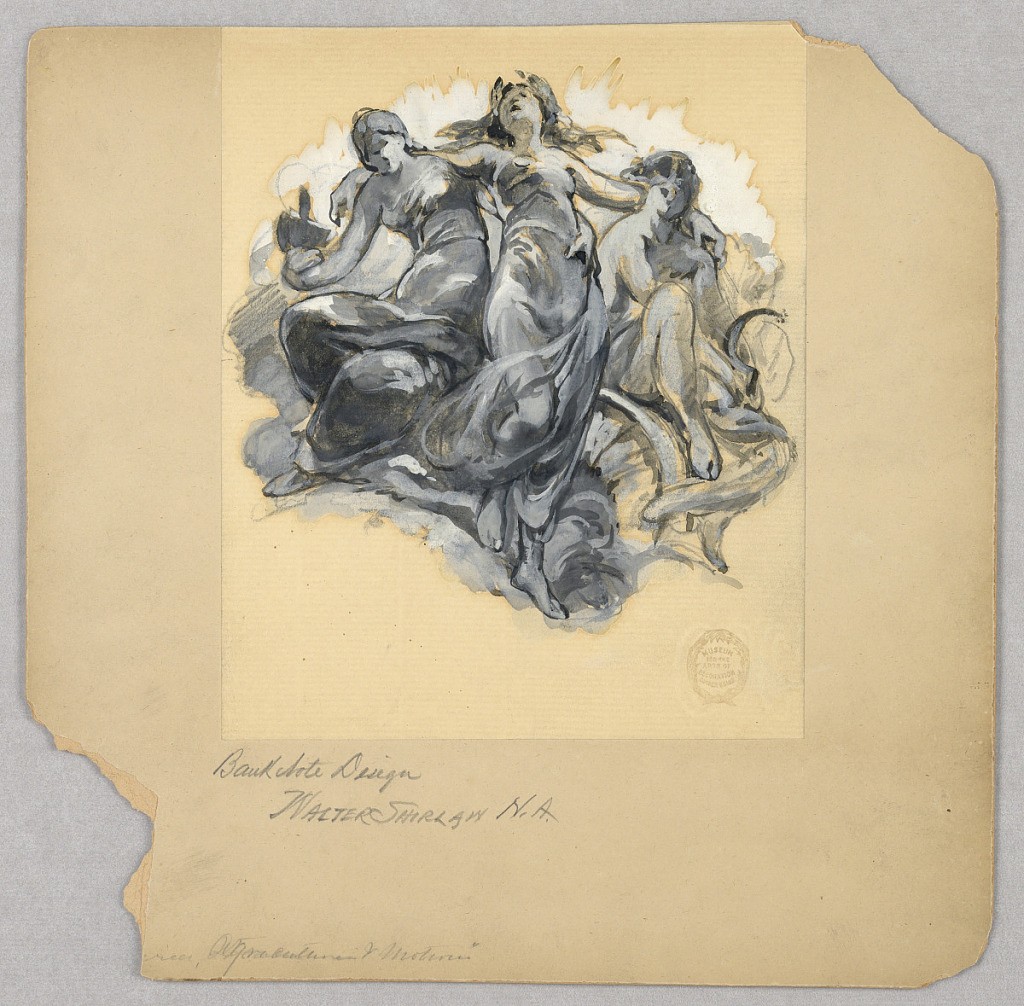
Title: Bank Note Design
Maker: Walter Shirlaw, American, b. Scotland, 1838–1909
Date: ca. 1895
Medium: Black crayon, grey and black watercolor, gouache on paper
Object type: Drawing
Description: A group of two seated and one standing woman. The right one holds a sickle, likely representing Agriculture. The left one holds and indistinct object.